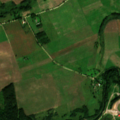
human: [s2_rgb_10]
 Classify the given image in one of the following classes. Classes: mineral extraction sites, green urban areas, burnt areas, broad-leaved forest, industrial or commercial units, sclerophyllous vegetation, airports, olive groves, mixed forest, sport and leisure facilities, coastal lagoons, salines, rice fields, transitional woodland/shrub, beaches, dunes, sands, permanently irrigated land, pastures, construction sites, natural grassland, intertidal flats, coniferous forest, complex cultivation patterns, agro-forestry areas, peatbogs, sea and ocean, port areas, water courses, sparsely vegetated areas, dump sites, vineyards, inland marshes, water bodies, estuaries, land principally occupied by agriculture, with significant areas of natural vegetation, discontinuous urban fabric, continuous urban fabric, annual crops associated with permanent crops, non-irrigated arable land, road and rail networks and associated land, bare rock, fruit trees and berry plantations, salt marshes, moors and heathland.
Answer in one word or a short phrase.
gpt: sport and leisure facilities, non-irrigated arable land, pastures, complex cultivation patterns, land principally occupied by agriculture, with significant areas of natural vegetation, coniferous forest, transitional woodland/shrub